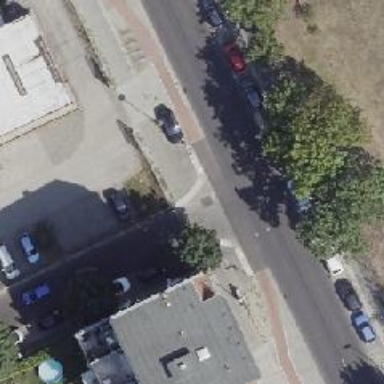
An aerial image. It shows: Residential road with asphalt surface. There is parallel parking available on the right lane.